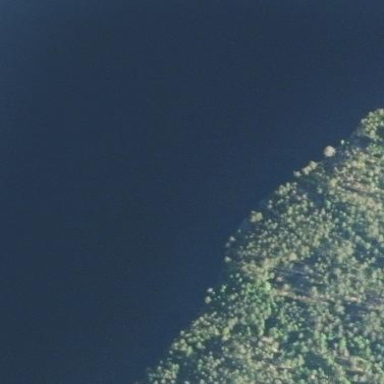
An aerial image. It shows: Beautiful lake surrounded by nature.